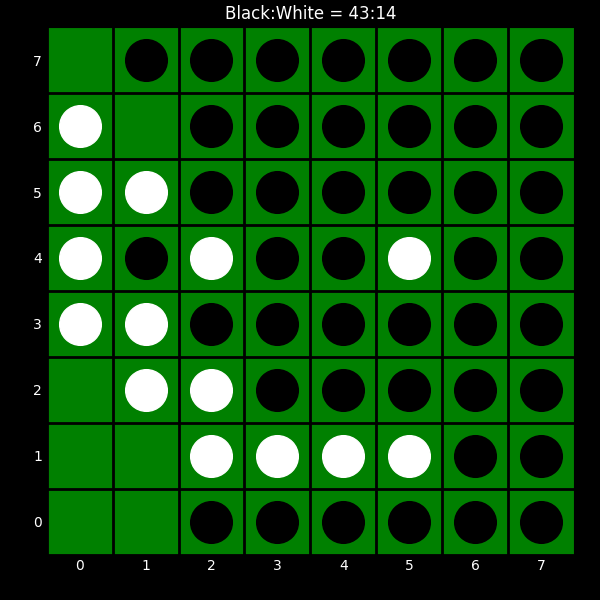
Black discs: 43
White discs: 14